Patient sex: M
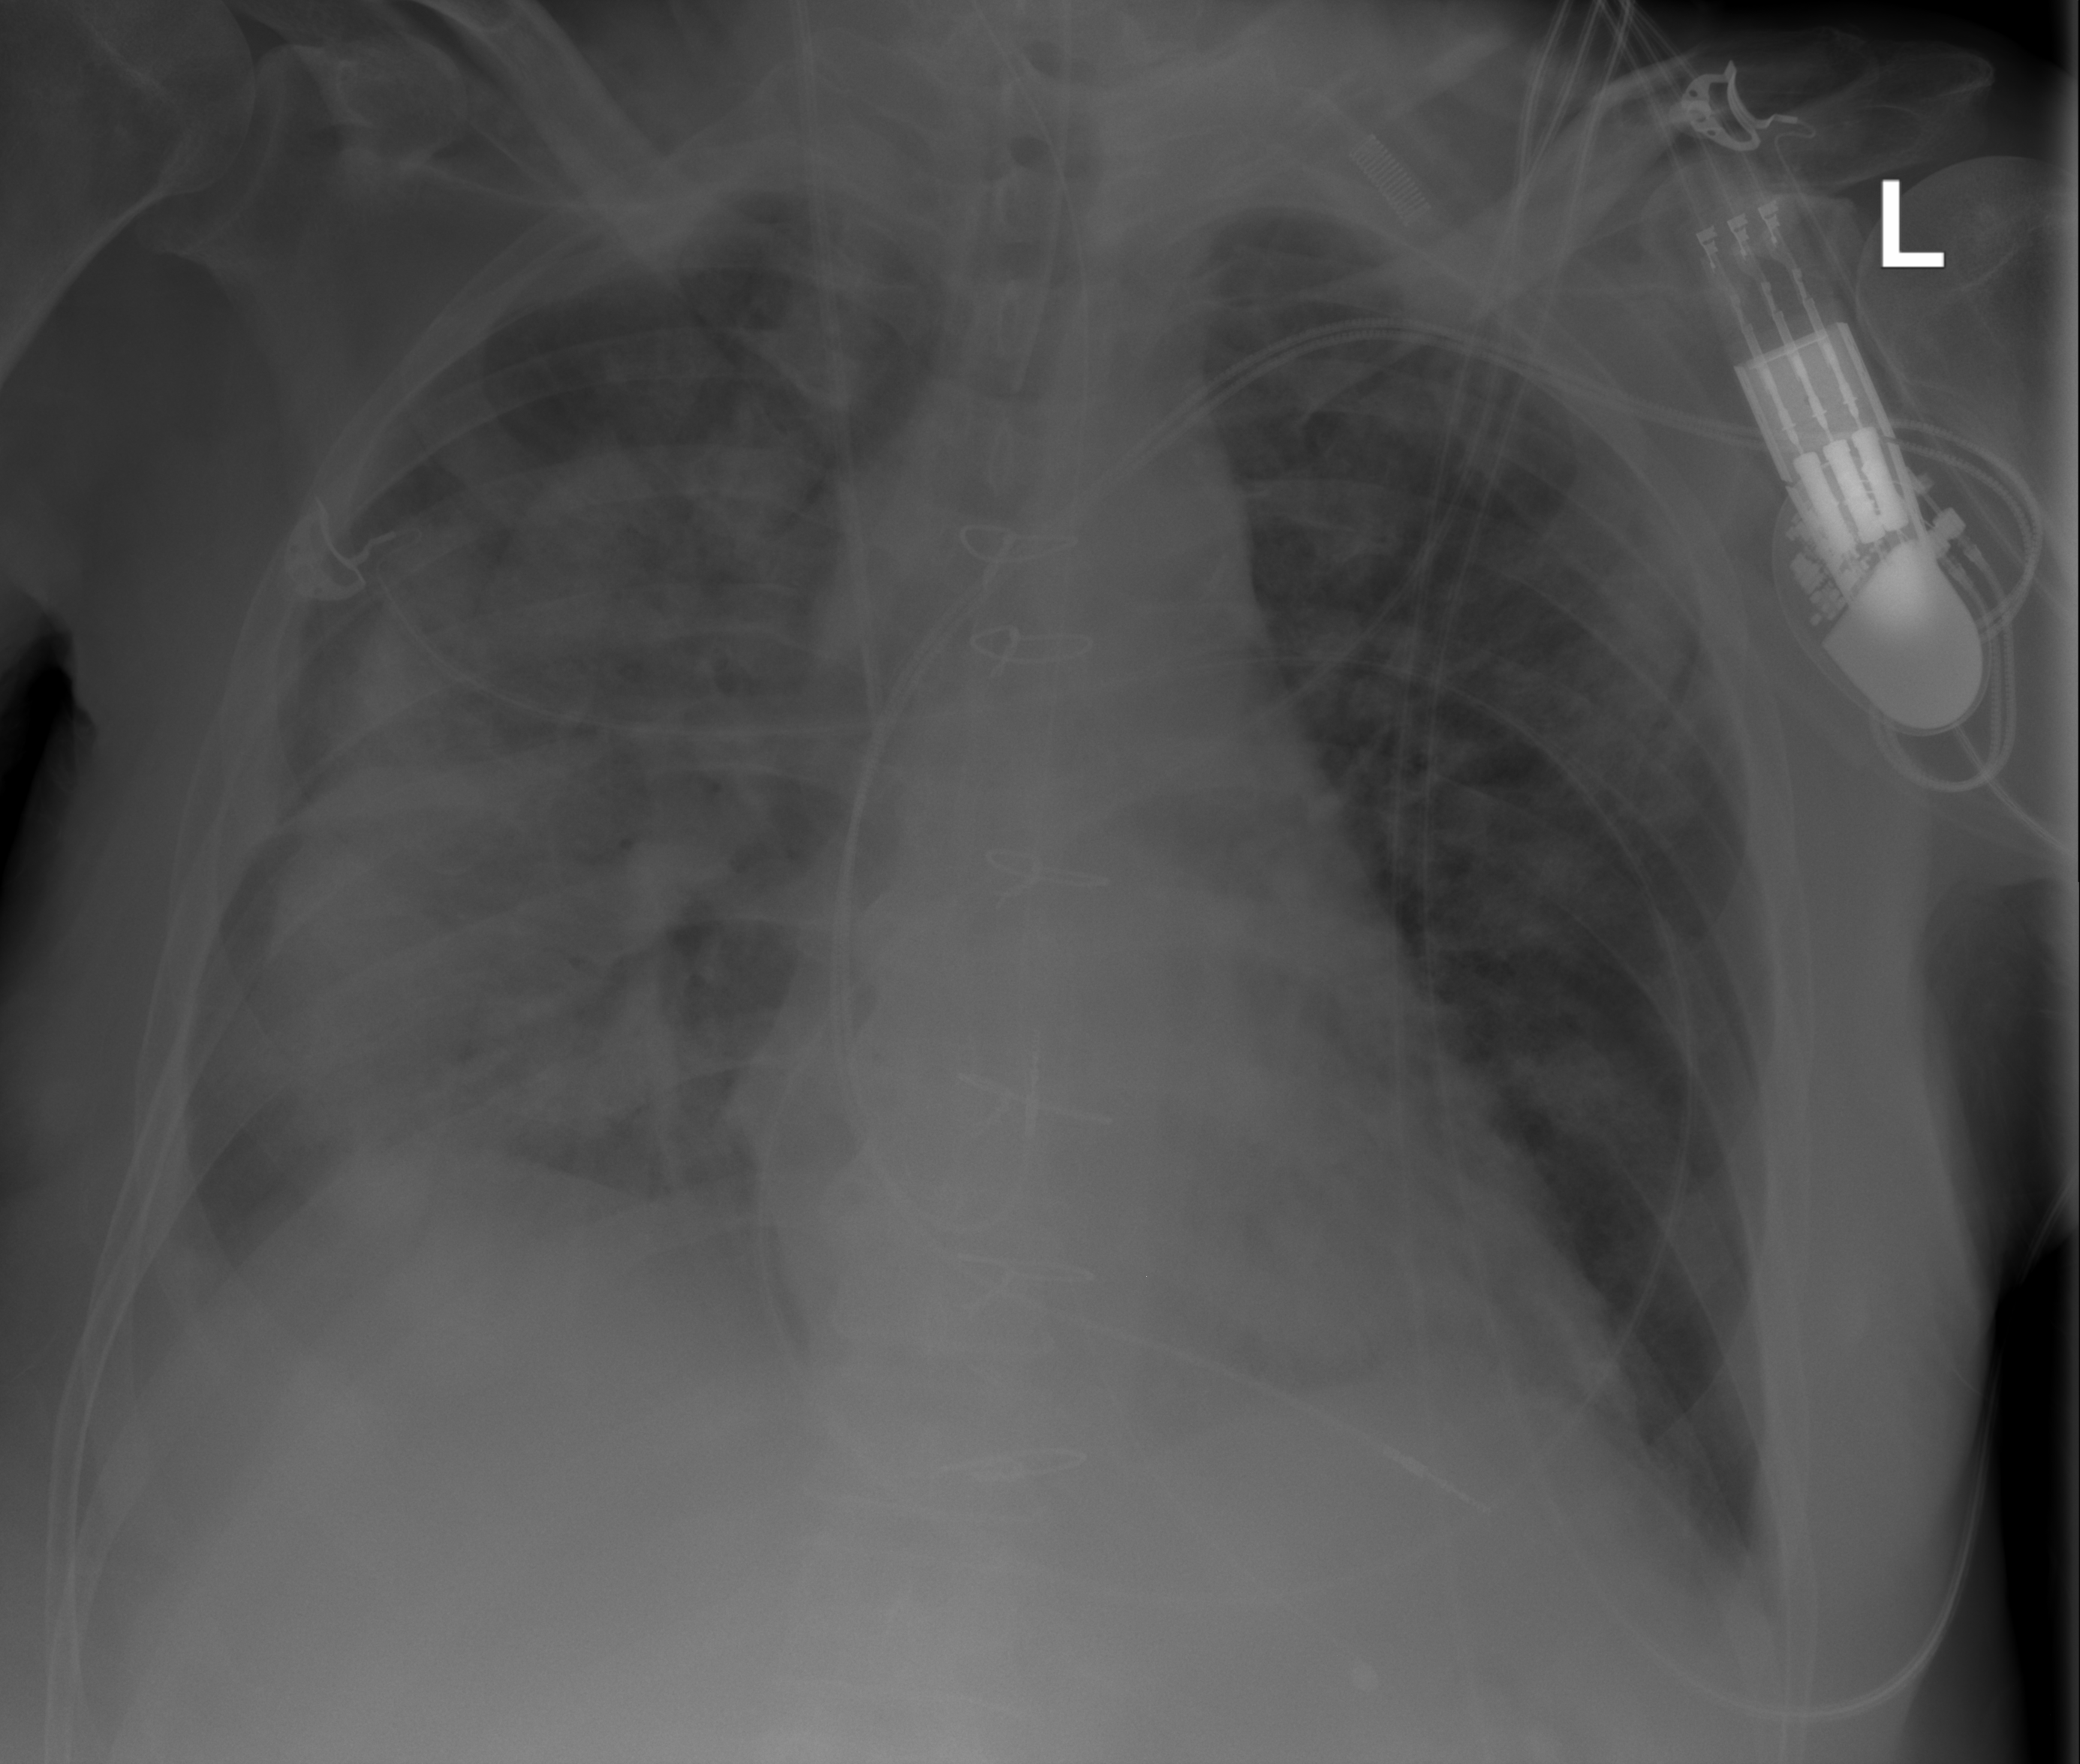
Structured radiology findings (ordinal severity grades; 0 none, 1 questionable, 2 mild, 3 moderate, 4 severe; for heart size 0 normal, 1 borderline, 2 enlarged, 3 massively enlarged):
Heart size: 0
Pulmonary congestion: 2
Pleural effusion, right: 2
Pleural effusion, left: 0
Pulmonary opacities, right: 3
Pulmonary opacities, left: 3
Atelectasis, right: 2
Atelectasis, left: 2